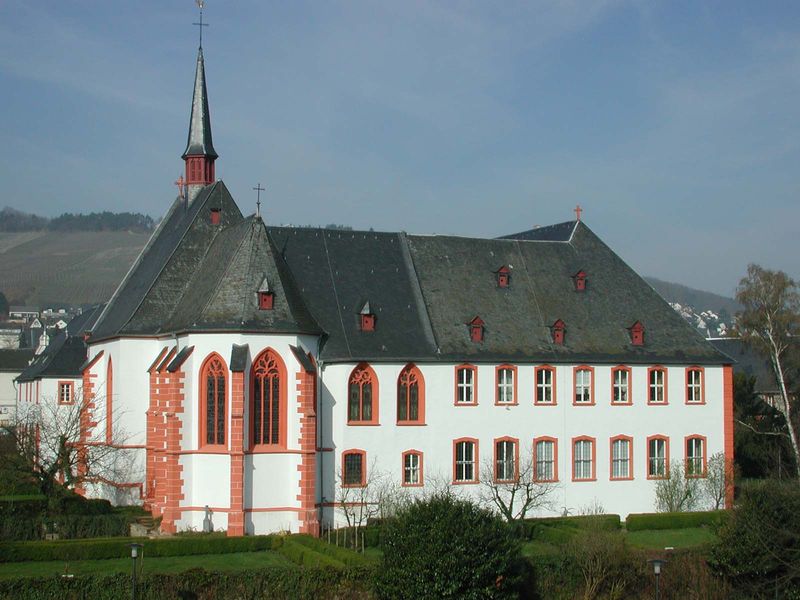
Titel: Spital
Schlagwörter: blau, himmel, wolken, bäume, grün, landschaft, fenster, laterne, schwarz, weiss, dach, rot, wiese, häuser, hügel, kirche, gotik, turm, garten, dorf, hecke, backstein, foto, fotografie, photographie, kloster, kreuz, türme, gauben, photo, kreuze, gotisch, schiefer, apsis, hügeö, gaupen, dachreiter, hecken, kreiu, dachj, massewerk